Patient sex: M
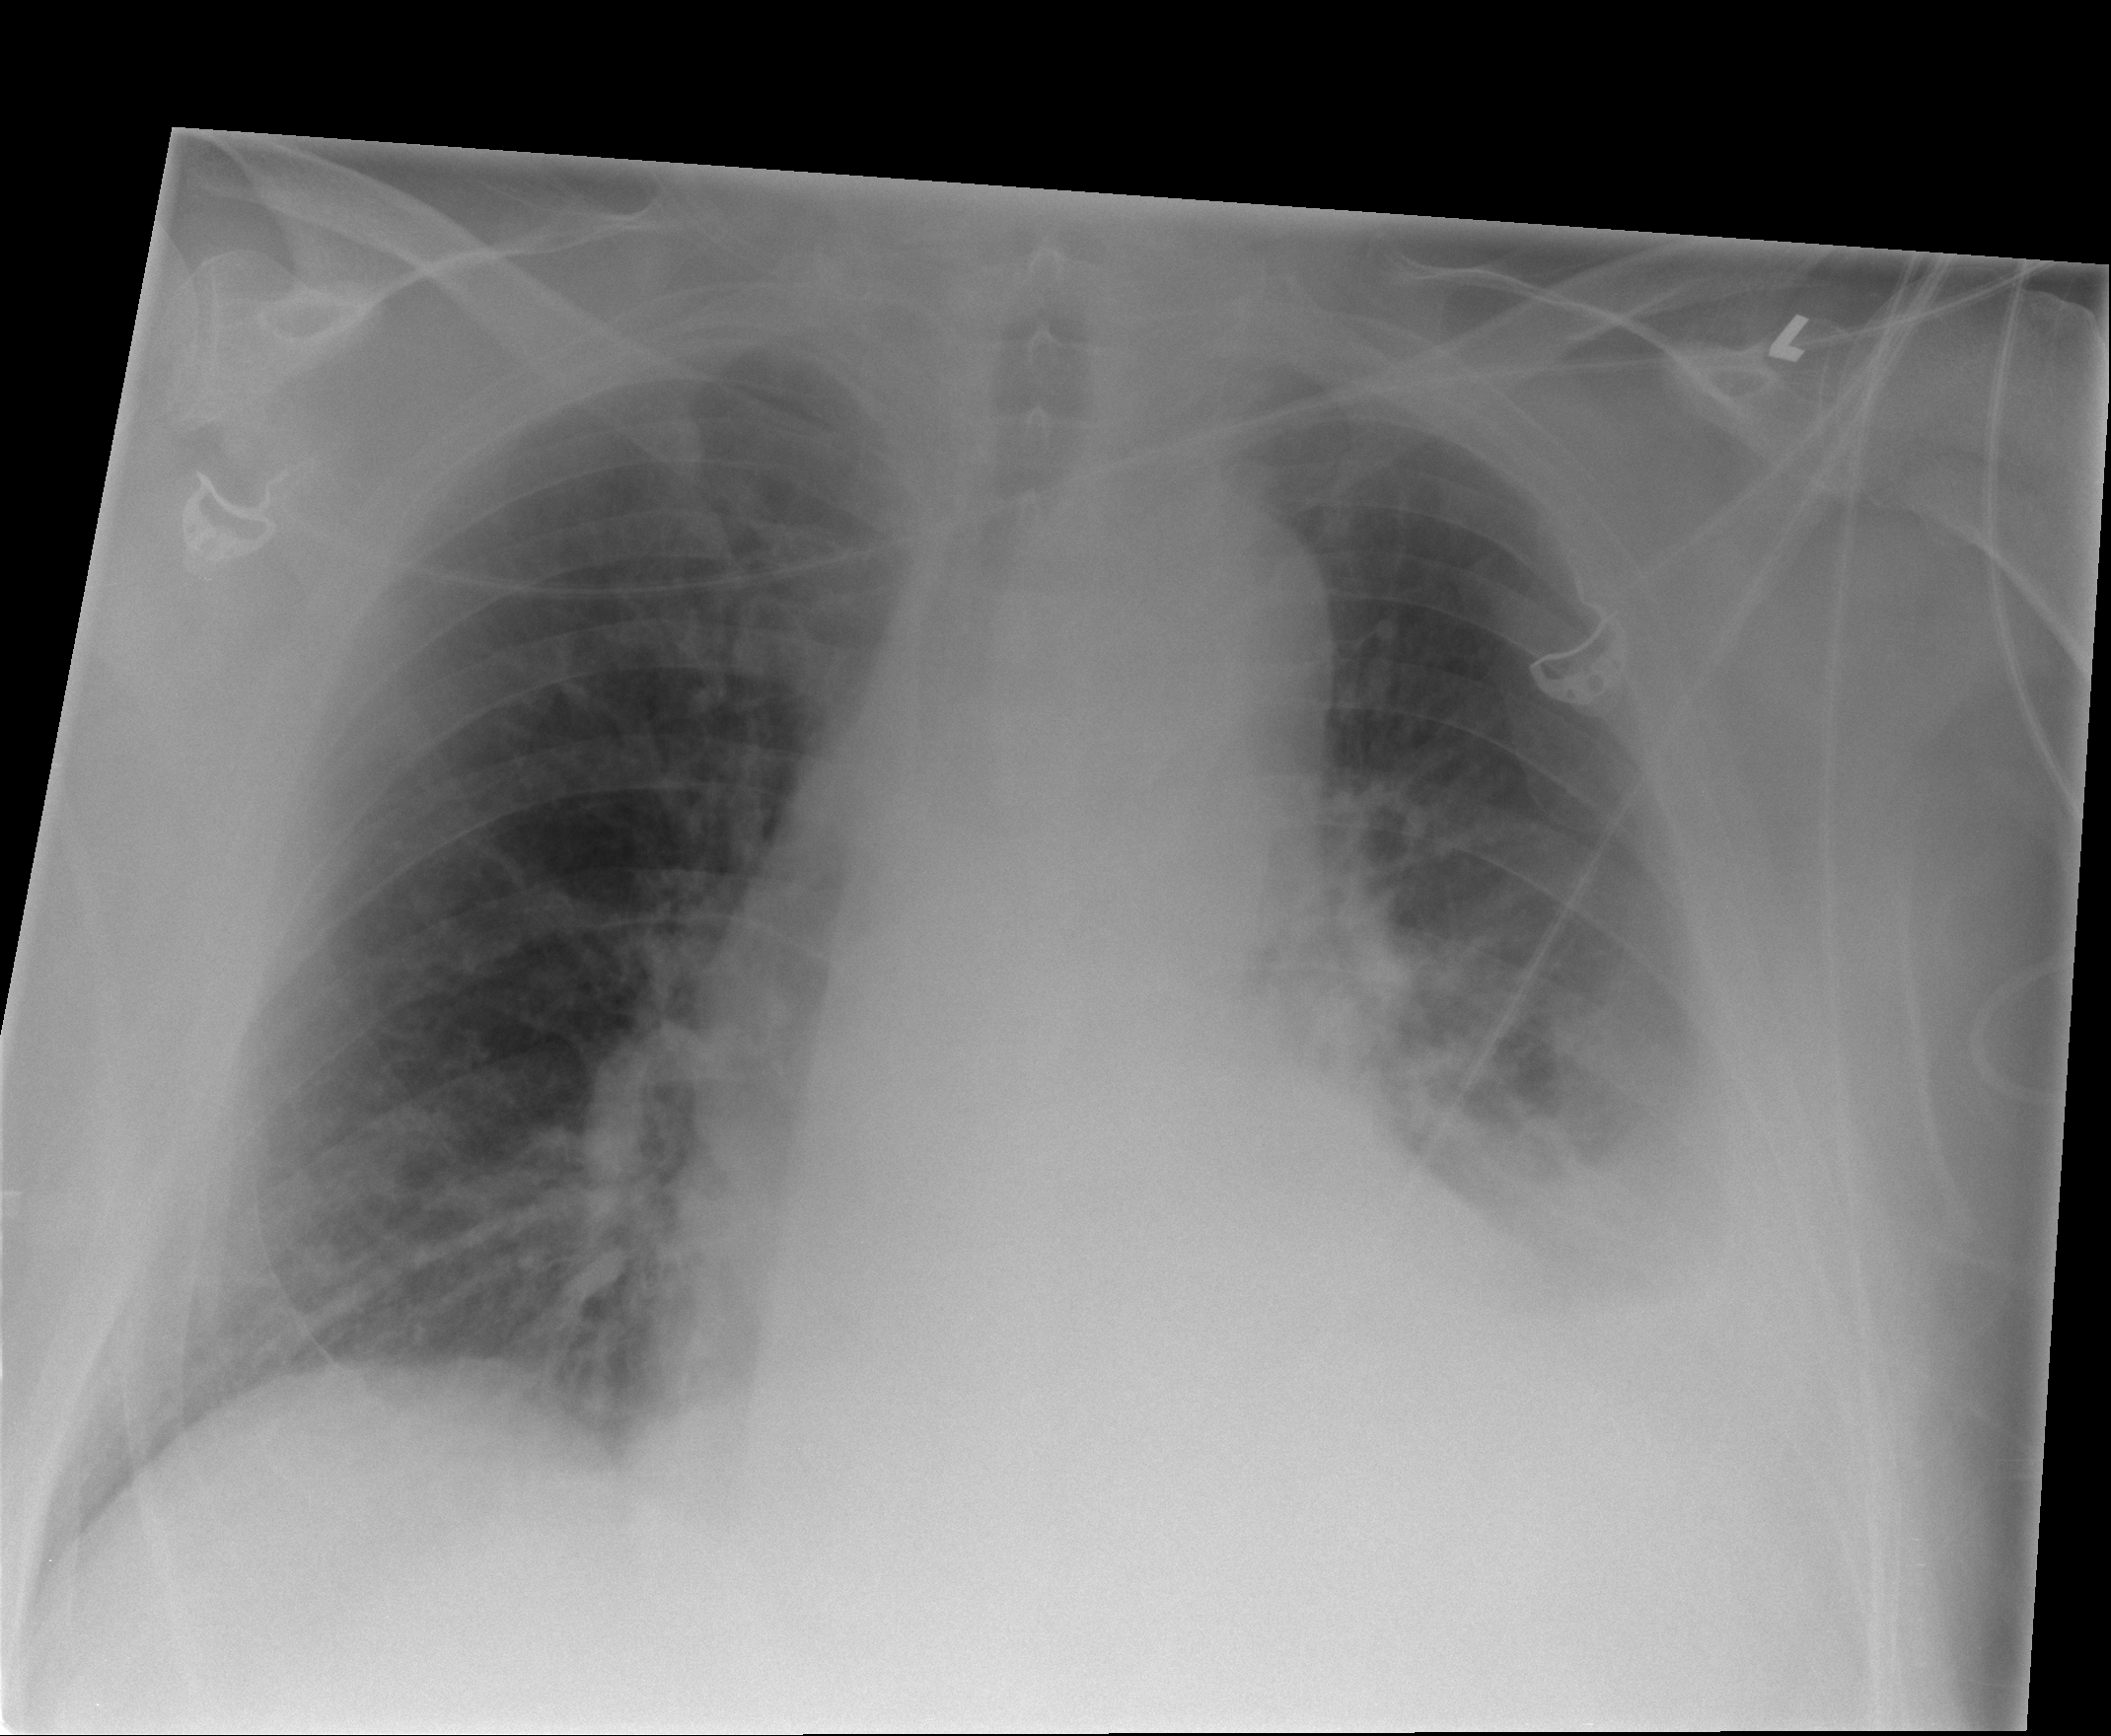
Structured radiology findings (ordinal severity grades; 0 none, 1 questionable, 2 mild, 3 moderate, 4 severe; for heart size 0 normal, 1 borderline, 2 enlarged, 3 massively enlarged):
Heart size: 1
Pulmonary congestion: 2
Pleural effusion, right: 0
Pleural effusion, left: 3
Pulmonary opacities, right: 0
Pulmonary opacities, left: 0
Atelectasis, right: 2
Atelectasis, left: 2